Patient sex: M
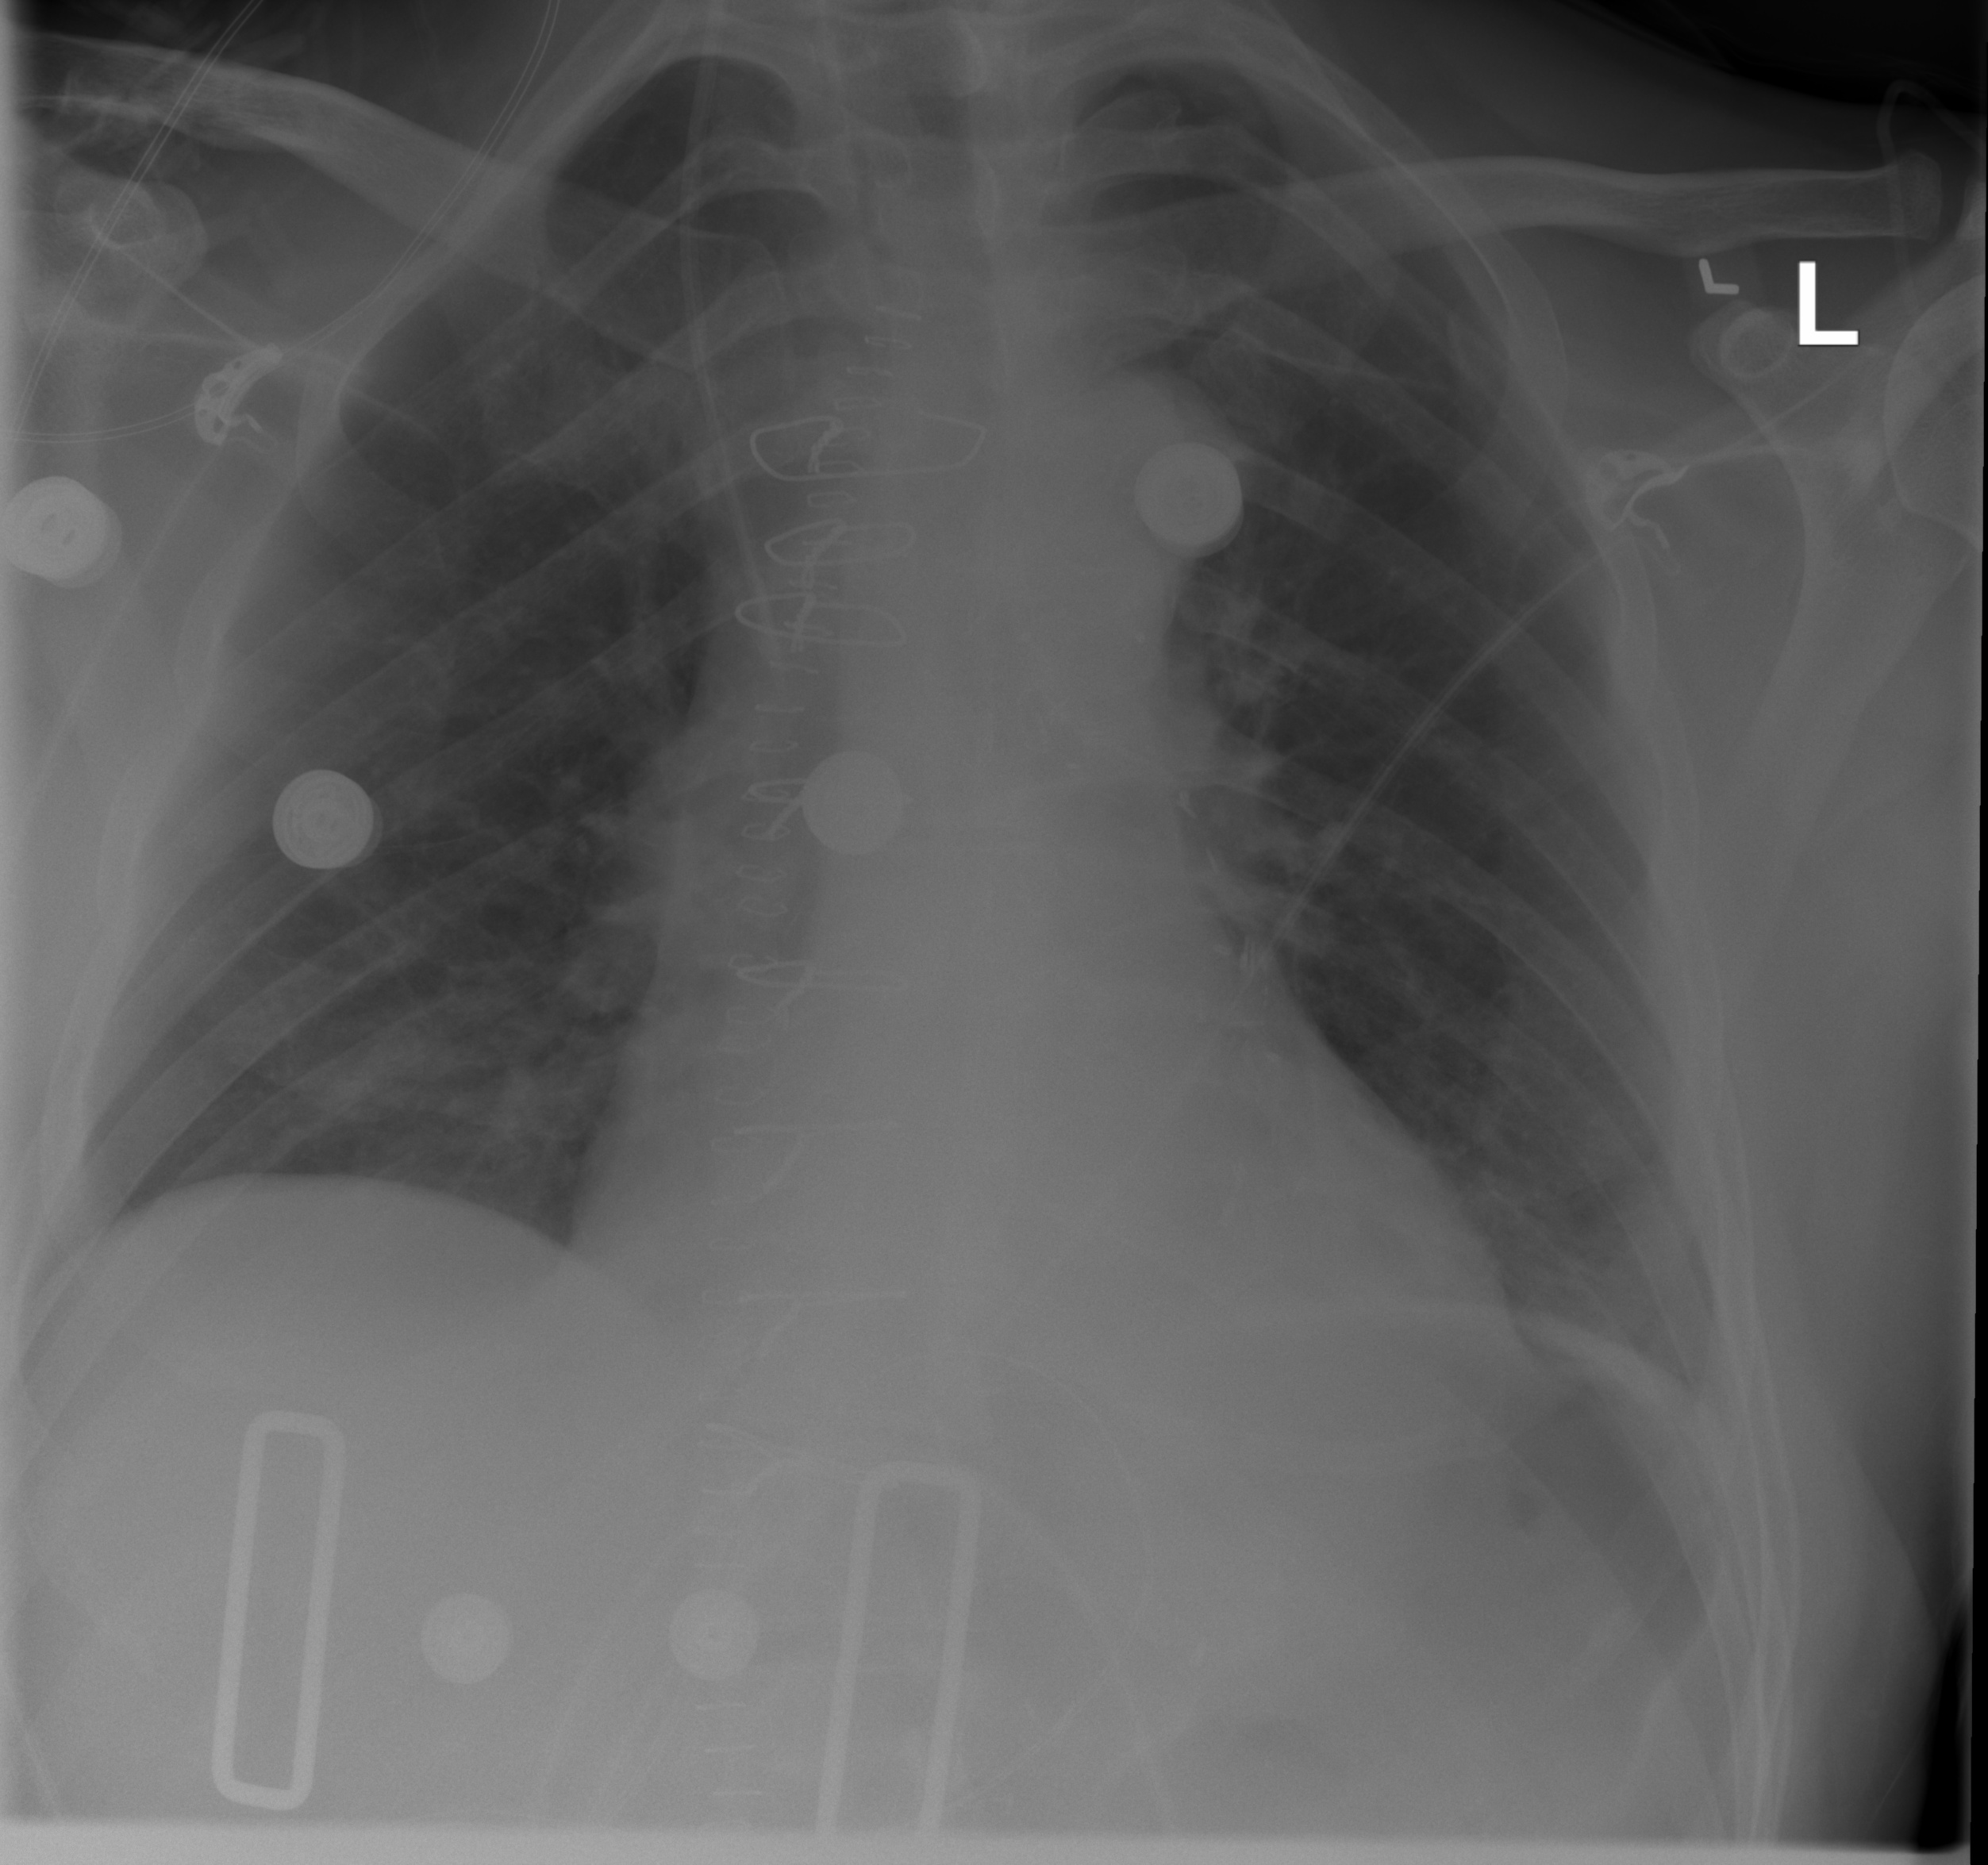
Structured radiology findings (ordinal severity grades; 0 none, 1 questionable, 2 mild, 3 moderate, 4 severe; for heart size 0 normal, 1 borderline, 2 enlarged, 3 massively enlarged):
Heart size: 0
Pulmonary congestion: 0
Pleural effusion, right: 0
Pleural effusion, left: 0
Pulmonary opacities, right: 0
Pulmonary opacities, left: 0
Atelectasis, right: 2
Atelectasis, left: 1